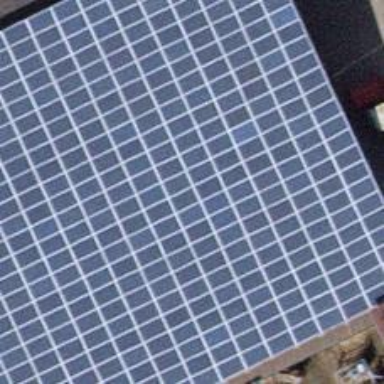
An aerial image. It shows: Solar power generator using photovoltaic method with solar photovoltaic panel types.